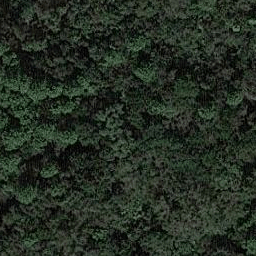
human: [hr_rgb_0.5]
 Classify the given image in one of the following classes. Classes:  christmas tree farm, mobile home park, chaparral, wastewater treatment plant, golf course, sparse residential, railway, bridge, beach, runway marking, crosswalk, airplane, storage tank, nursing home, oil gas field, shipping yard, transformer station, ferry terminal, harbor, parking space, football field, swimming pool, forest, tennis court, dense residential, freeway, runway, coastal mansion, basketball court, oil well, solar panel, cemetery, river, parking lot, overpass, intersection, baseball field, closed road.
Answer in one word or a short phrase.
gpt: forest